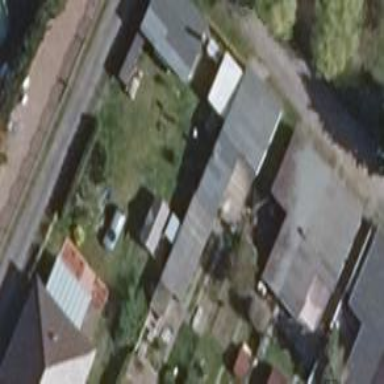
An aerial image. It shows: Group of garages.